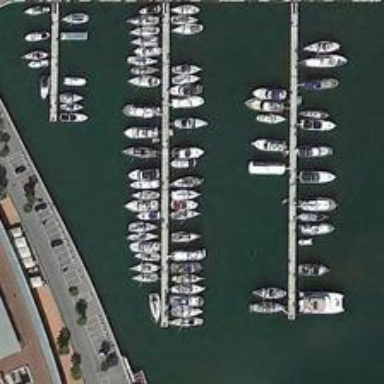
Many boats are orderly in a port near a wharf .